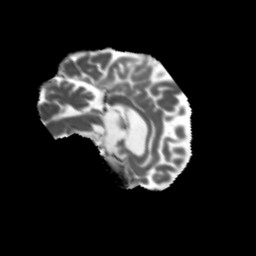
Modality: MD
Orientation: sagittal
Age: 64
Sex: female
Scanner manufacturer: siemens
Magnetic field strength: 3 T
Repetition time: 5.47 s
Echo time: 0.0854 s